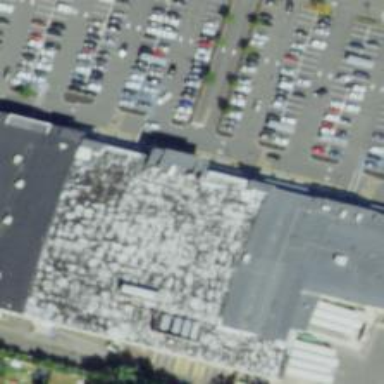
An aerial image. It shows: Supermarket.